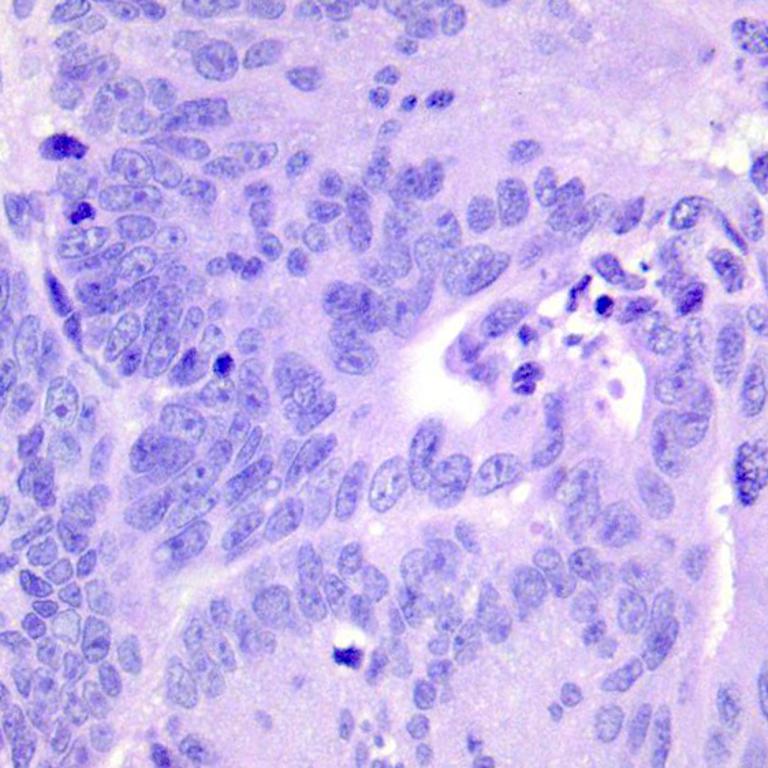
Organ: colon
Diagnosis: adenocarcinomas